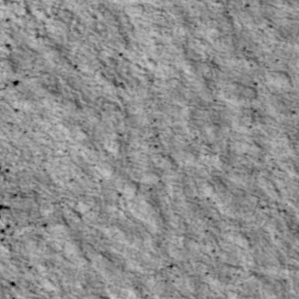
Label: non_frost